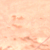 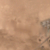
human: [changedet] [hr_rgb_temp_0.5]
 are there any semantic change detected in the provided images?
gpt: Some constructions appear on the left in the desert.